Interaction volume radius: 10 \u00c5
Interaction volume height: 15 \u00c5
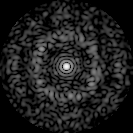
Disorder parameter: 0.7858